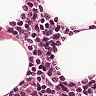
Metastatic tissue present: no